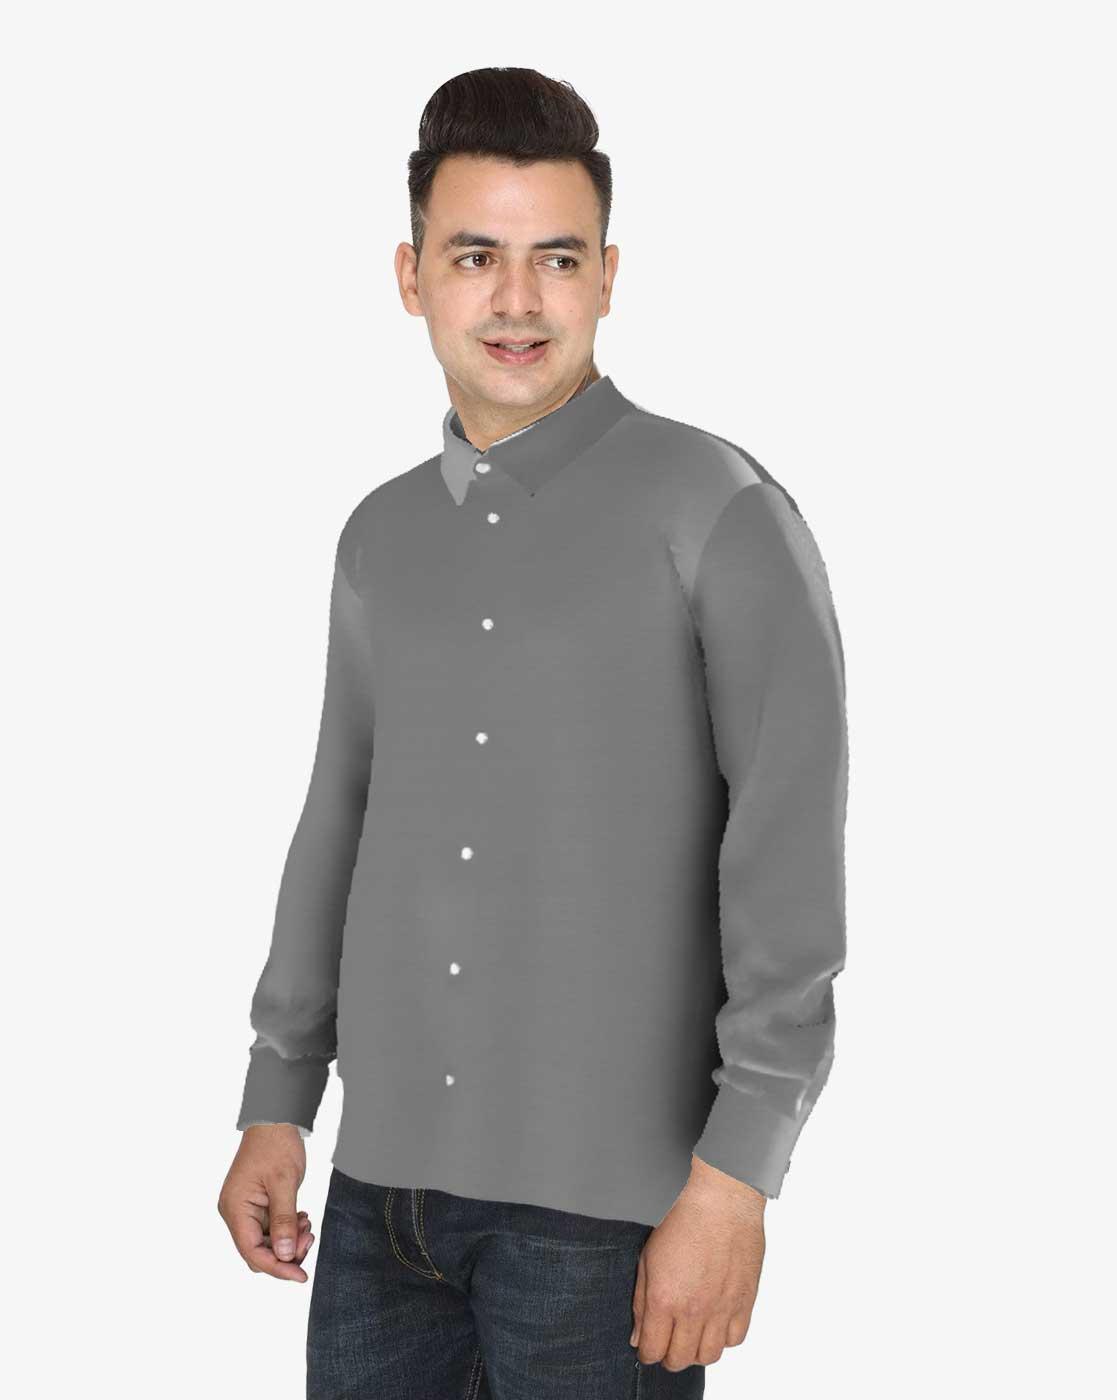
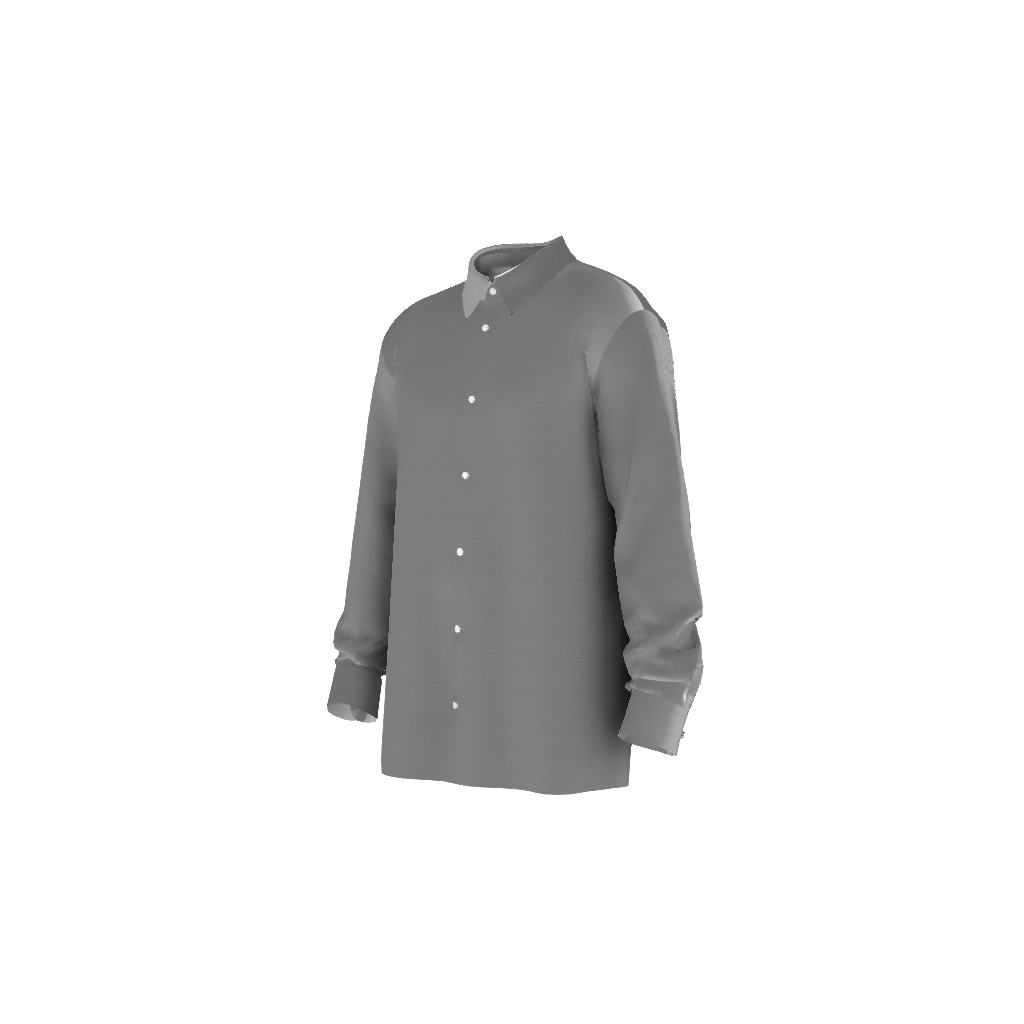
Clothing description: grey slim fit button up tee